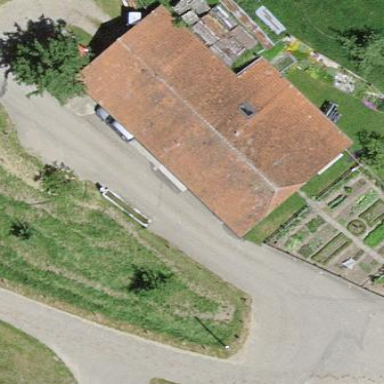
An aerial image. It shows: Farm building.